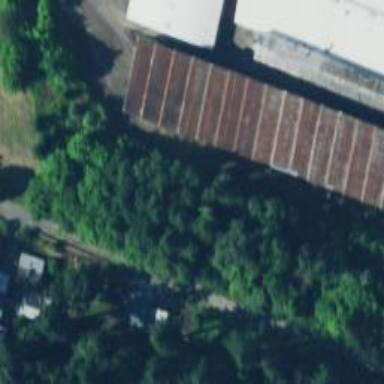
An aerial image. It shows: Rail spur service.